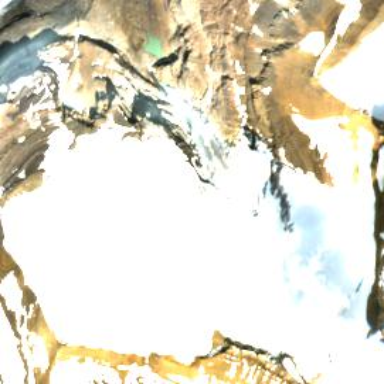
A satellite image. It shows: Stunning view of glacier.